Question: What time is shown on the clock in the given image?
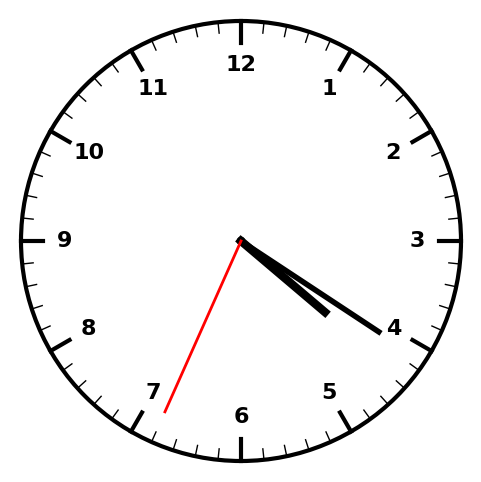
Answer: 04:20:34